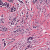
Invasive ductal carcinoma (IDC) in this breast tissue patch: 1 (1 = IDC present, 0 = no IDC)